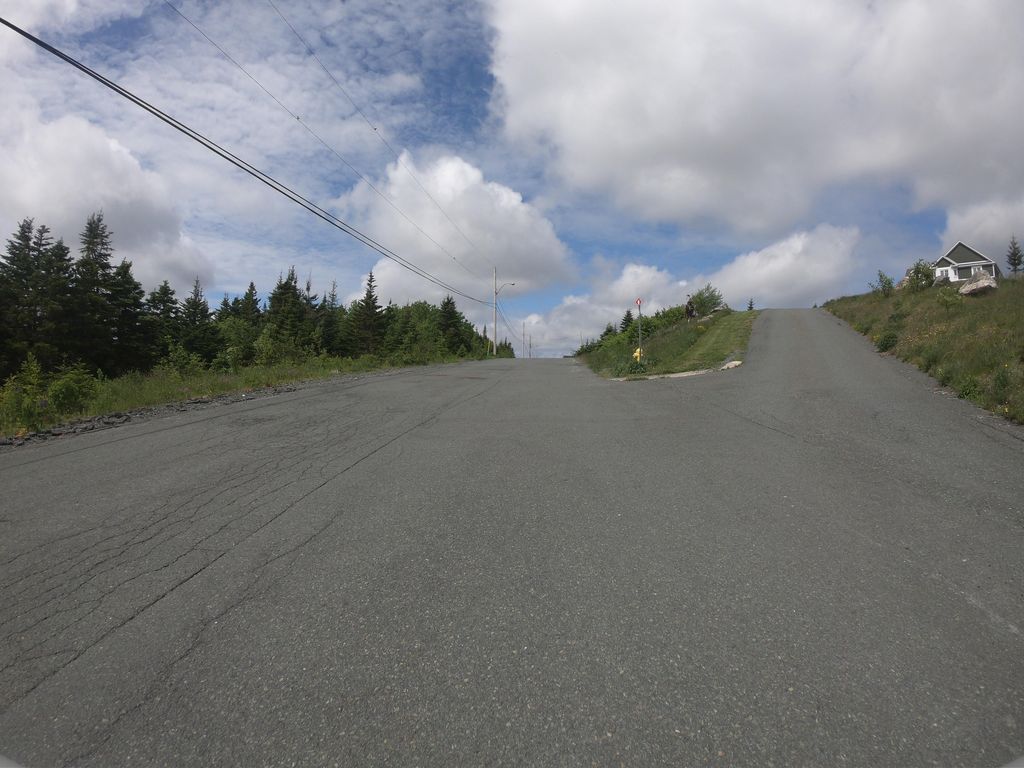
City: st_johns